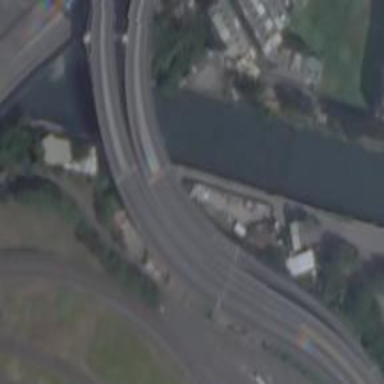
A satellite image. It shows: Viaduct bridge over motorway link.